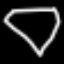
Label: diamond